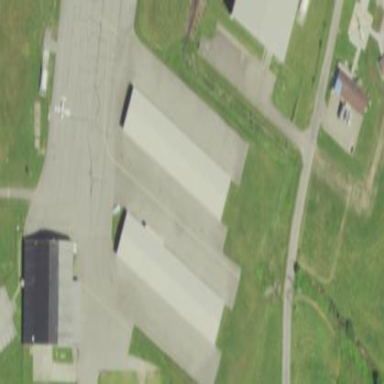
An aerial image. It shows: Hangar located at airport.